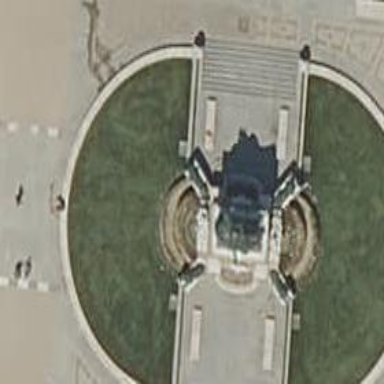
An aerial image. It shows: Statue memorial. The artwork is statue.